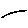
Label: line